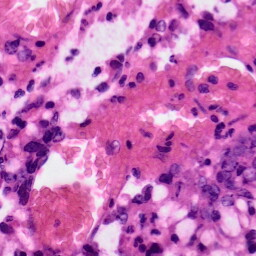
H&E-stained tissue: Colon